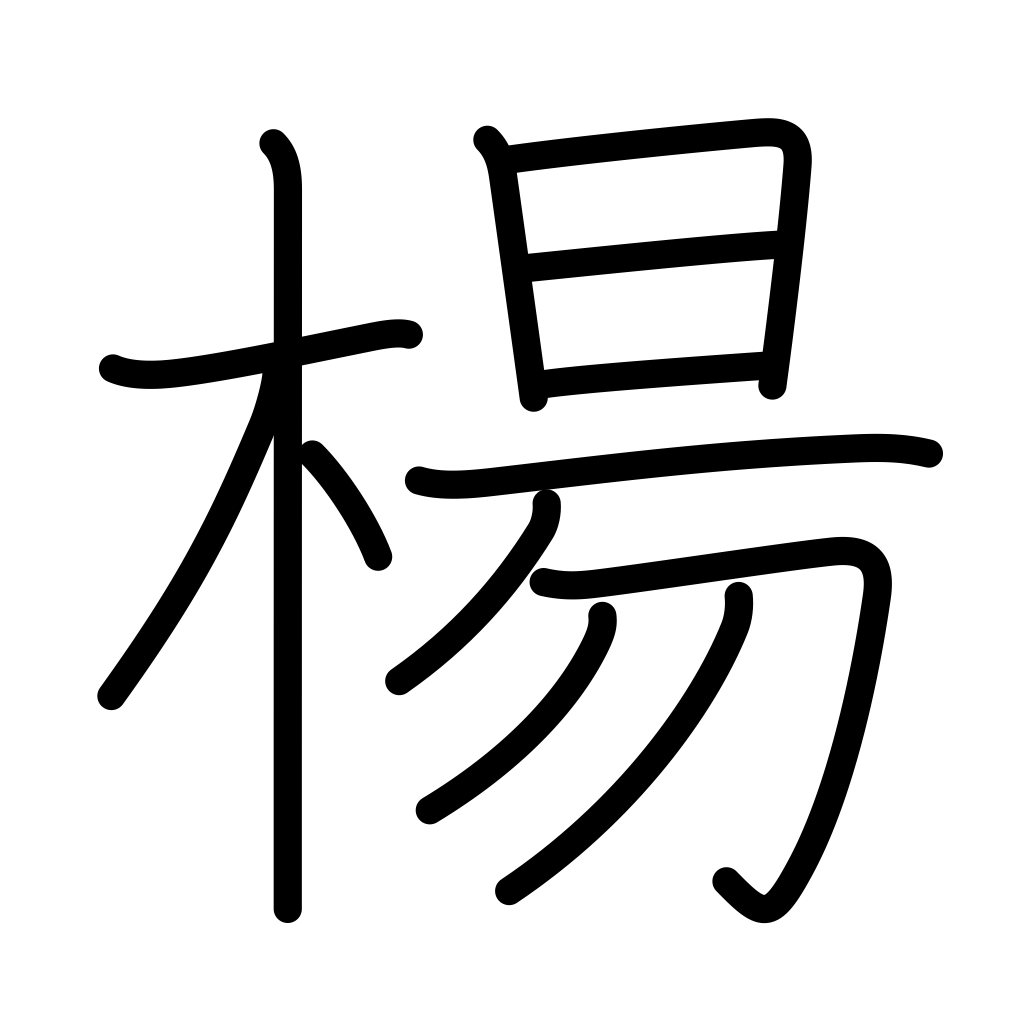
Meaning: willow